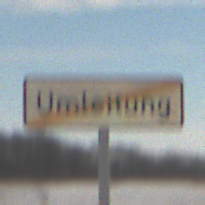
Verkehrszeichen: EndeDerUmleitungsankuendigung
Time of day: MorningAfternoon
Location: Outdoor (Nature)
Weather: Overcast
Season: Winter
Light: Natural